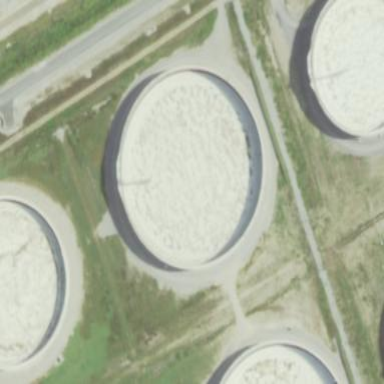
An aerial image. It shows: Storage tank created as man-made structure.